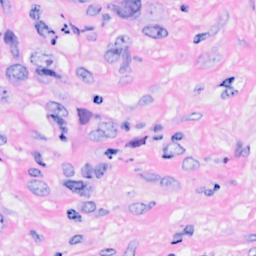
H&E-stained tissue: Breast